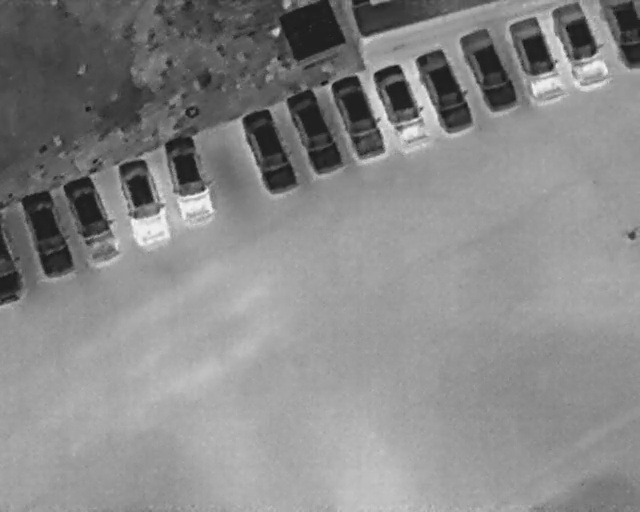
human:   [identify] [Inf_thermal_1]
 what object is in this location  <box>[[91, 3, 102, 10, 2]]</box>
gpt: <ref>1 medium car at the top right</ref>